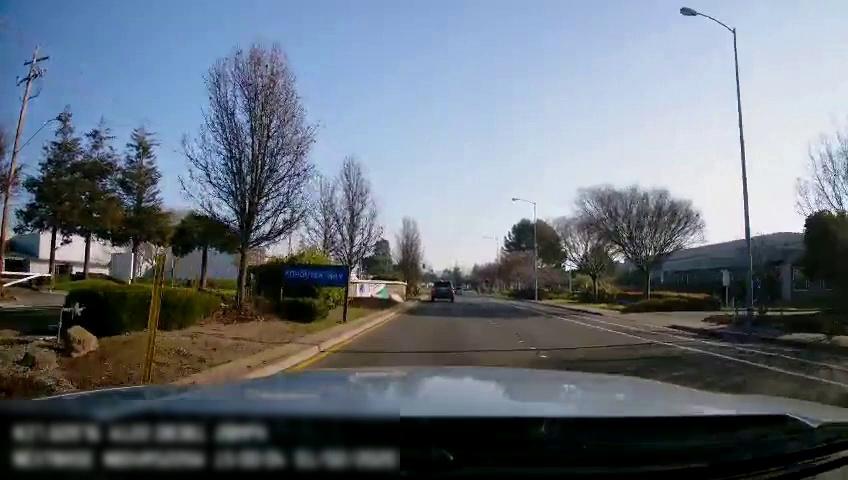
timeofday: Day
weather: Sunny
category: Drivable Space
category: Drivable Space
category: Vehicles | SUV
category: Lanes | Alternate Lane
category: Lanes | Current Lane
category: Lanes | Current Lane
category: Lanes | Alternate Lane